Field crop: maize
Growth stage: 2
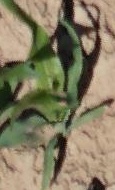
Species: maize